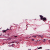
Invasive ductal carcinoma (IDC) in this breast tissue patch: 0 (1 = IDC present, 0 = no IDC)